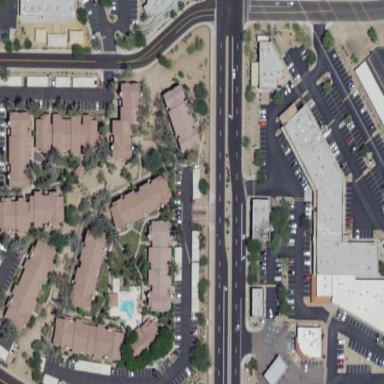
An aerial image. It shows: Residential area with apartments.